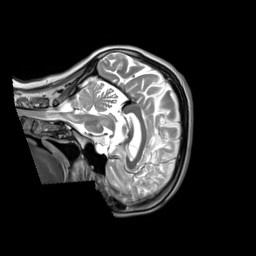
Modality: T2w
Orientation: sagittal
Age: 59
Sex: female
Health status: ill
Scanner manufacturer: siemens
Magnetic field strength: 3 T
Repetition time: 2.8 s
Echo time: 0.326 s